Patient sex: M
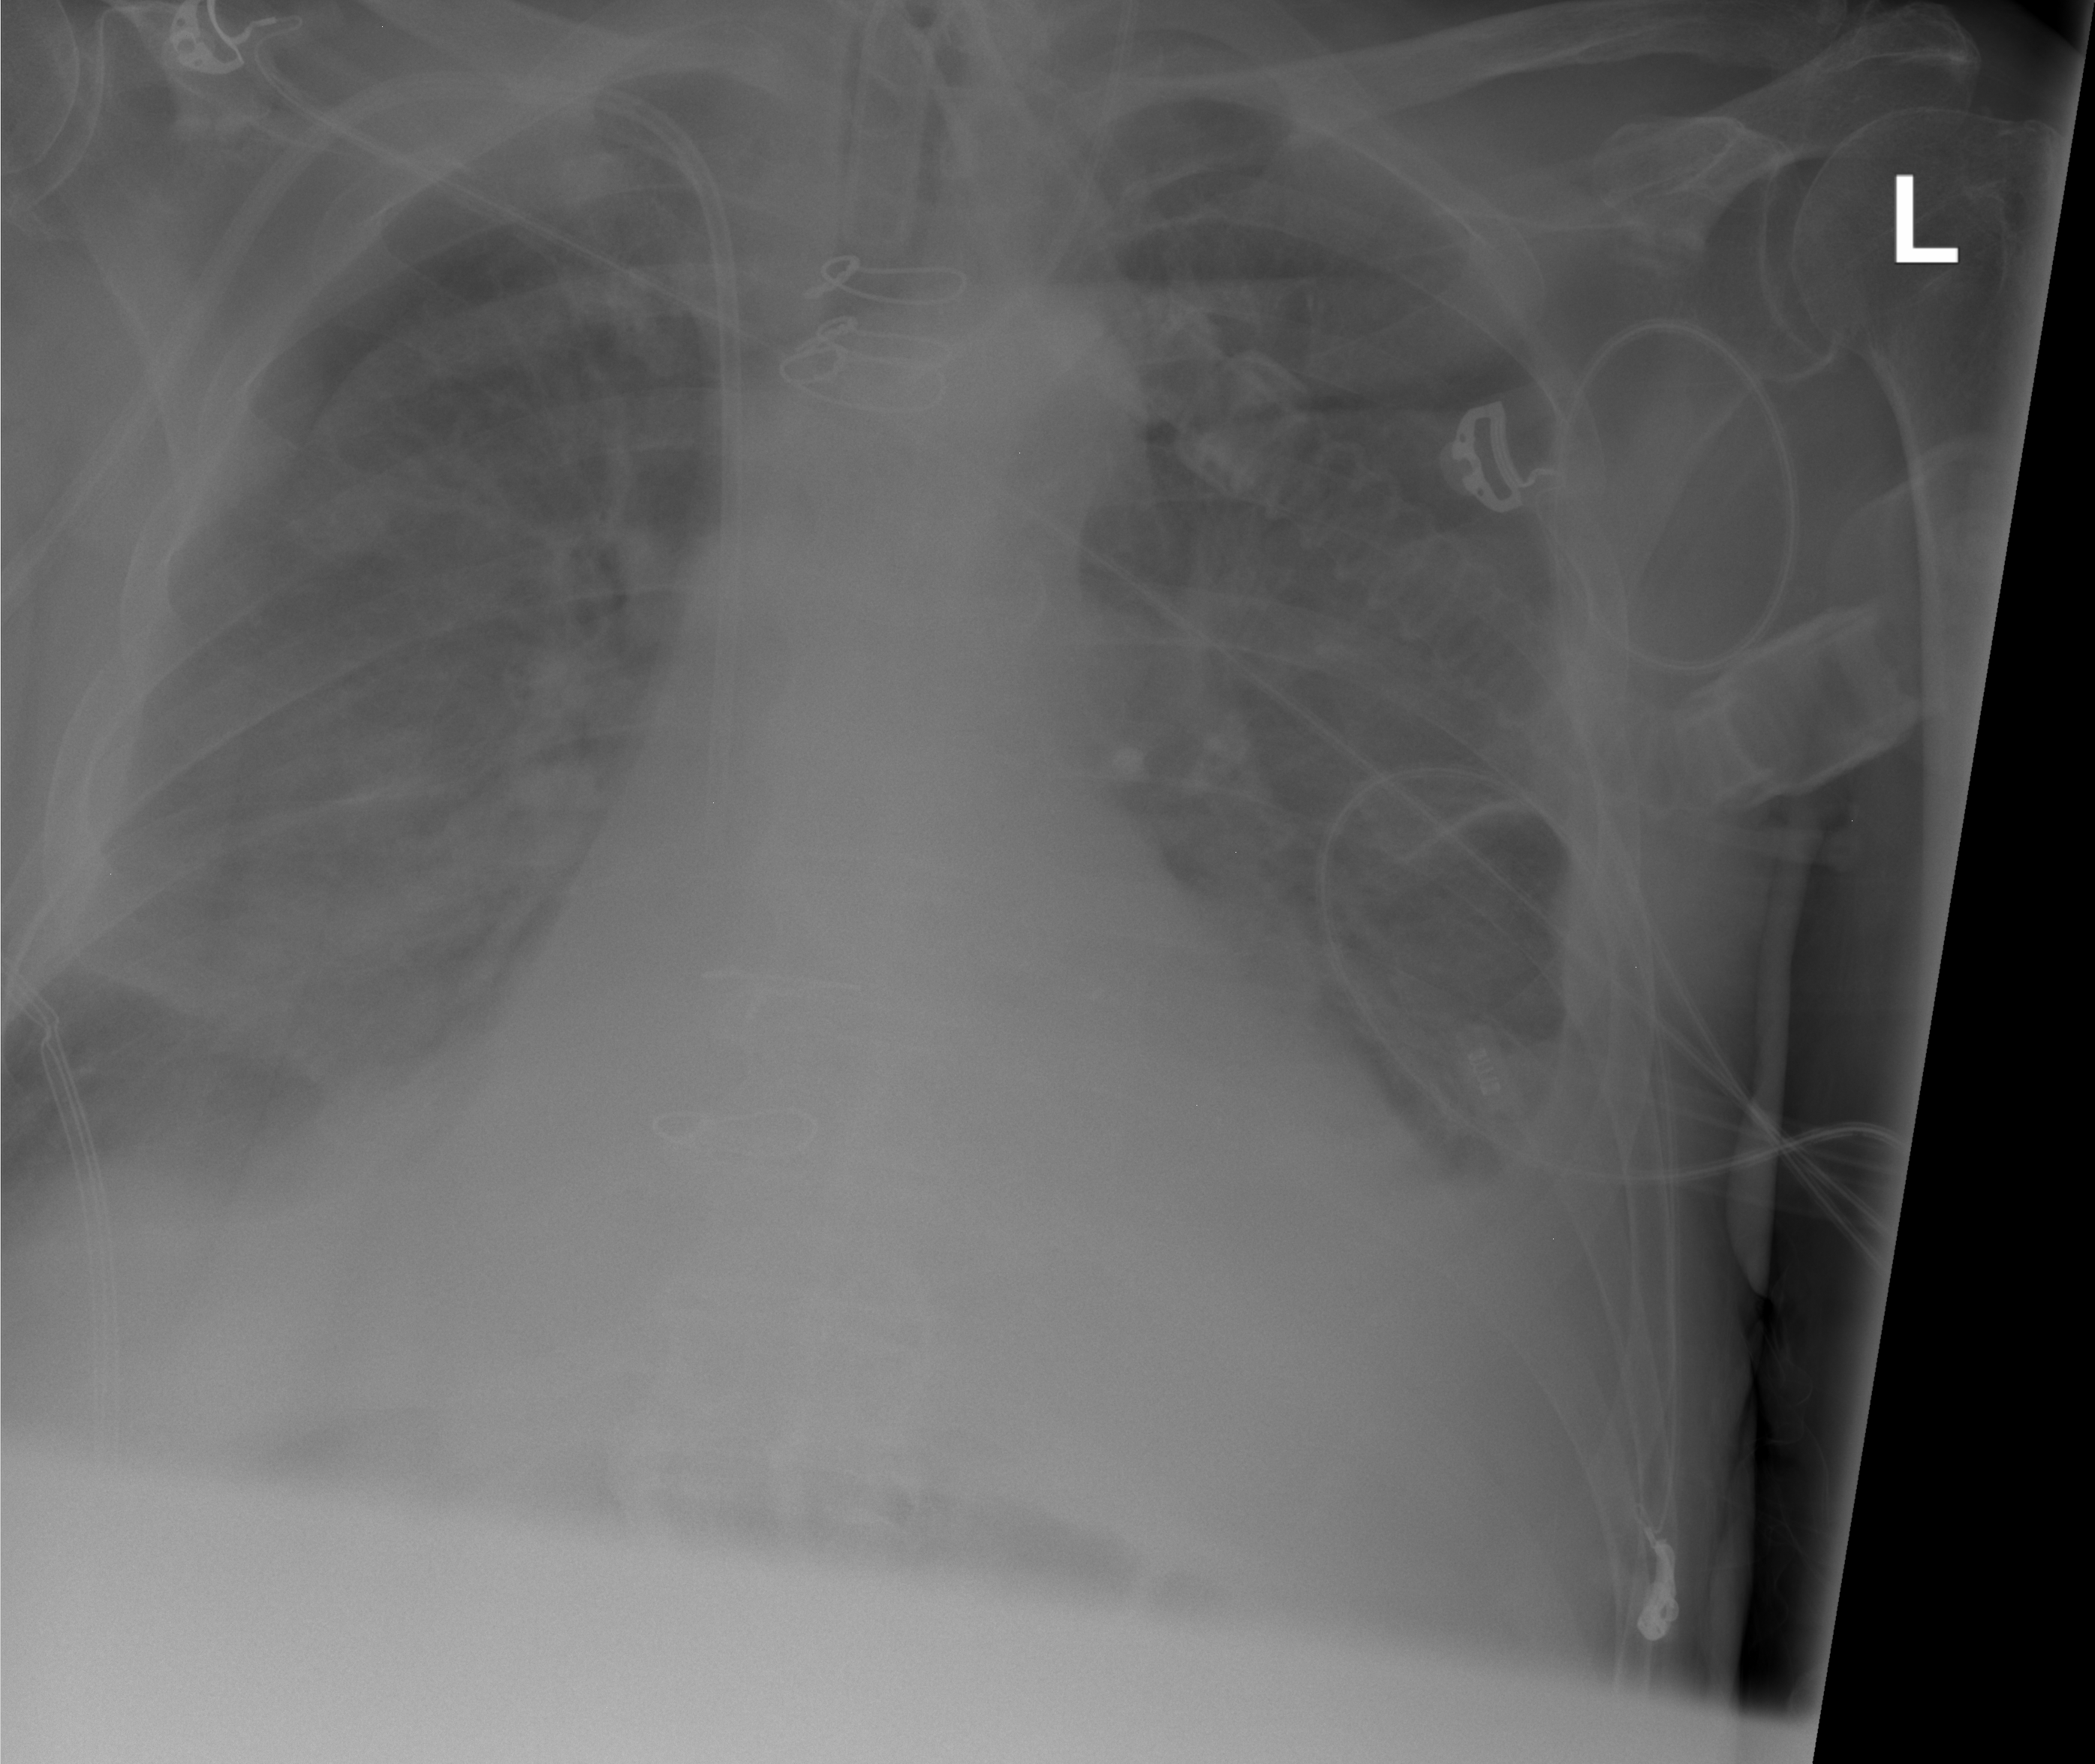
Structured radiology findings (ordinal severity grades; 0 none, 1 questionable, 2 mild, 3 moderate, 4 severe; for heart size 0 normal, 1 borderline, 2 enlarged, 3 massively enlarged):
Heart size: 2
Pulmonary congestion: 3
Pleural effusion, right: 3
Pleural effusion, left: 3
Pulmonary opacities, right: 2
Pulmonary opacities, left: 2
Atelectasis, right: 2
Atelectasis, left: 2